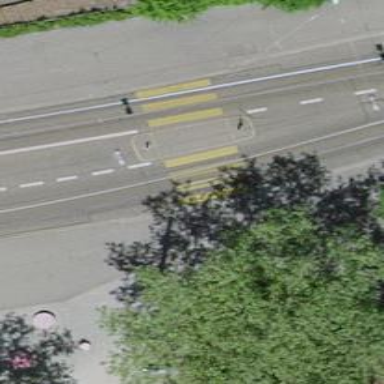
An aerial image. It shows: Kerb serving as barrier.